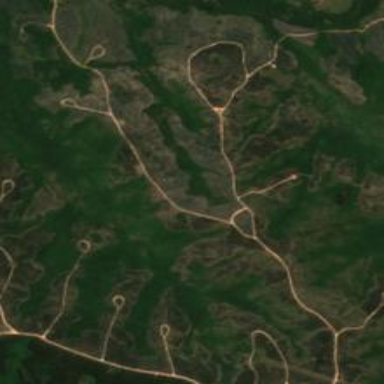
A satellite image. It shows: Forest dominated by broadleaved trees that are evergreen.